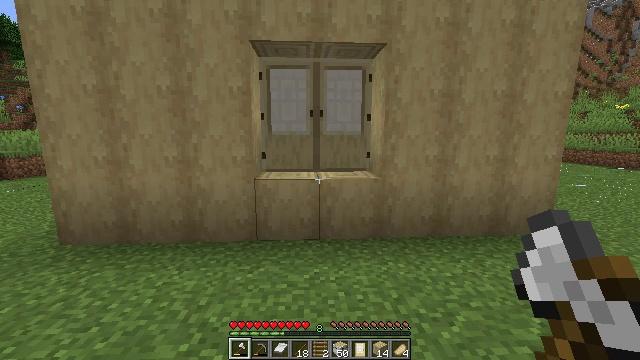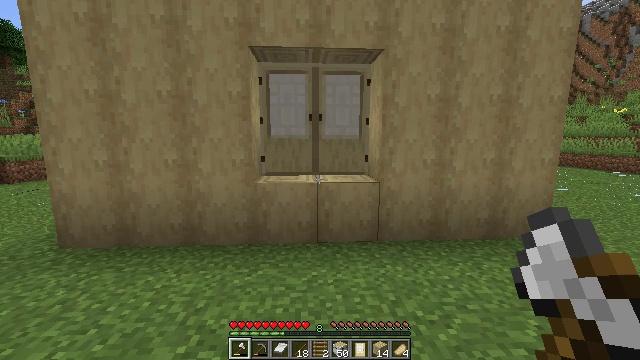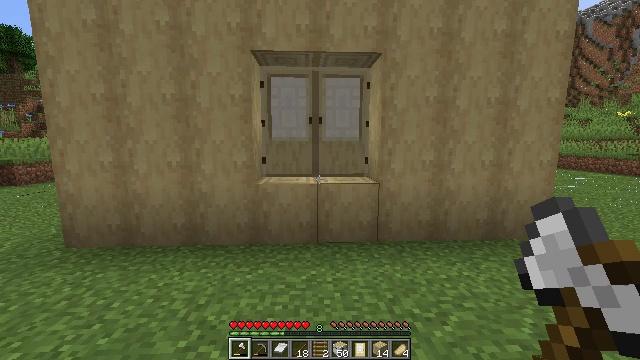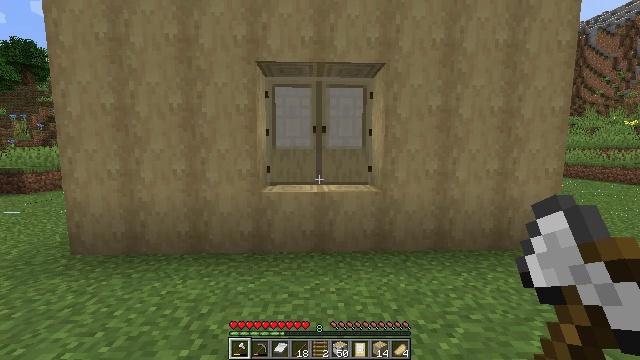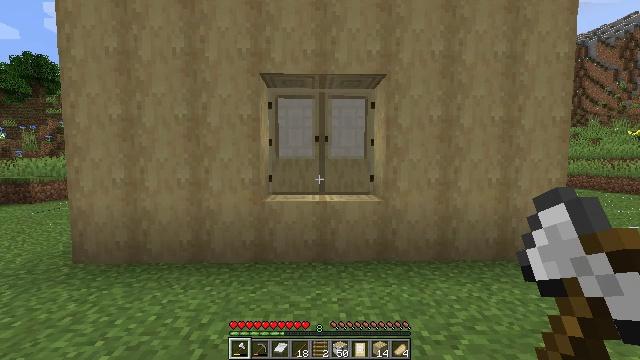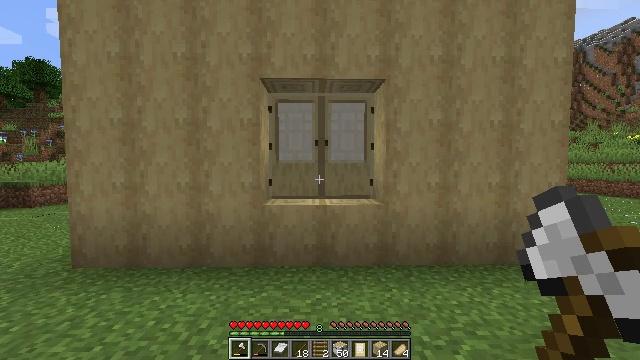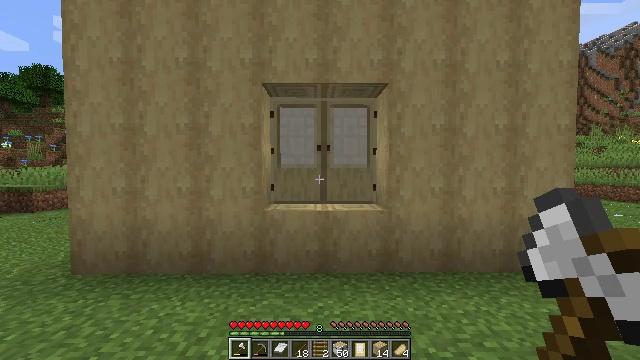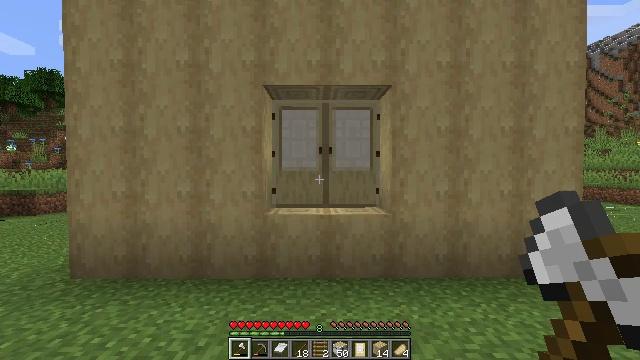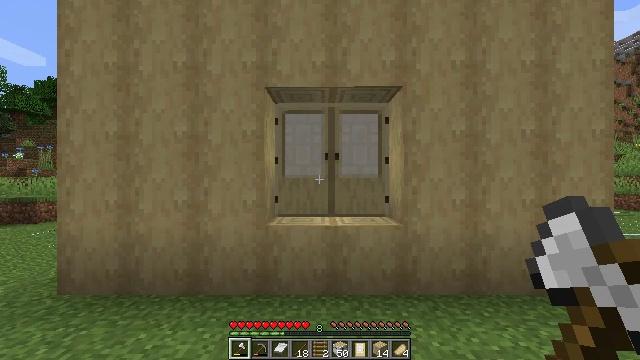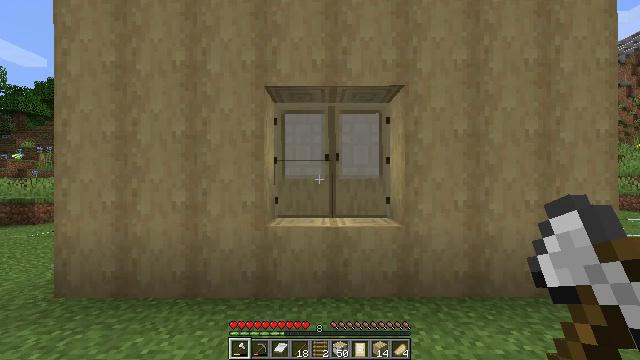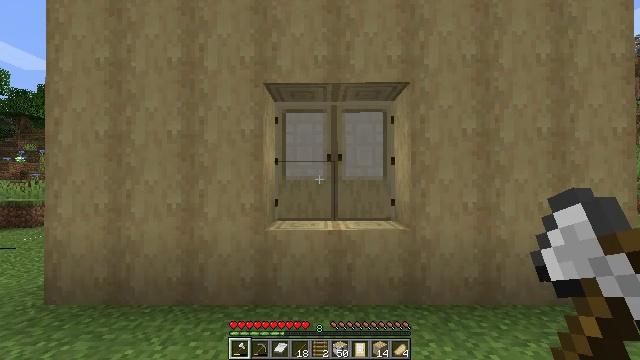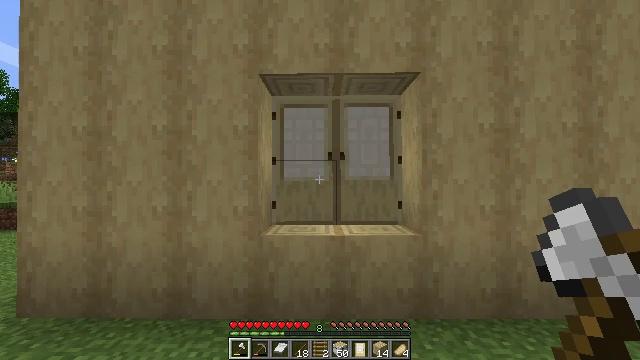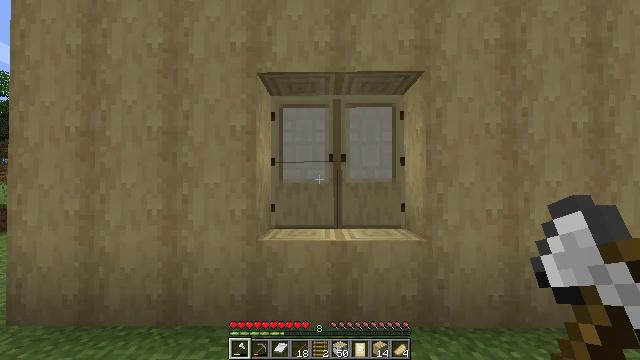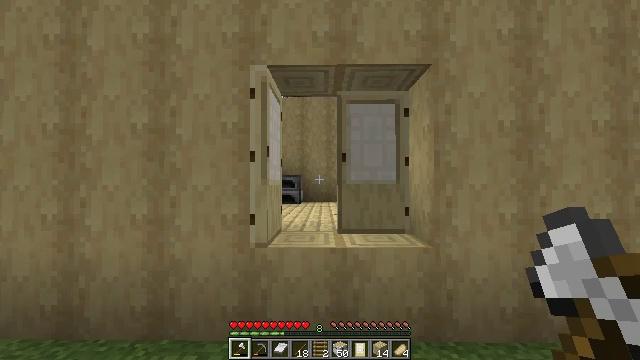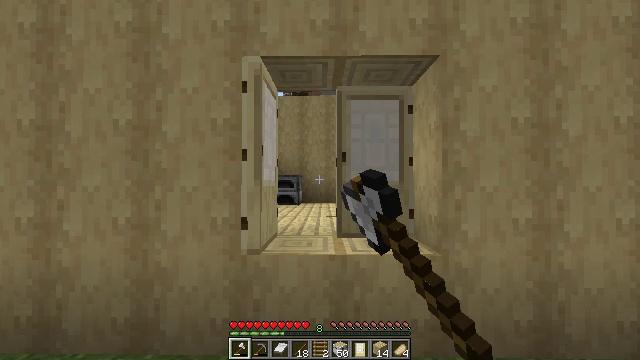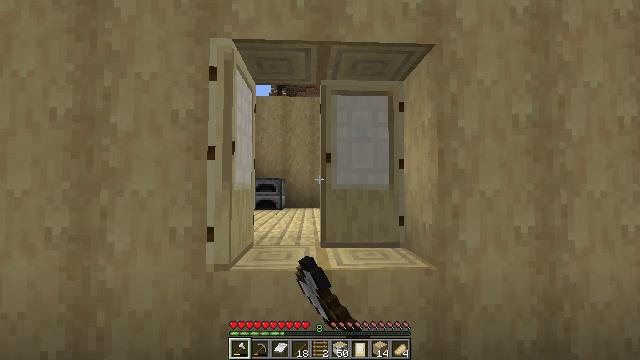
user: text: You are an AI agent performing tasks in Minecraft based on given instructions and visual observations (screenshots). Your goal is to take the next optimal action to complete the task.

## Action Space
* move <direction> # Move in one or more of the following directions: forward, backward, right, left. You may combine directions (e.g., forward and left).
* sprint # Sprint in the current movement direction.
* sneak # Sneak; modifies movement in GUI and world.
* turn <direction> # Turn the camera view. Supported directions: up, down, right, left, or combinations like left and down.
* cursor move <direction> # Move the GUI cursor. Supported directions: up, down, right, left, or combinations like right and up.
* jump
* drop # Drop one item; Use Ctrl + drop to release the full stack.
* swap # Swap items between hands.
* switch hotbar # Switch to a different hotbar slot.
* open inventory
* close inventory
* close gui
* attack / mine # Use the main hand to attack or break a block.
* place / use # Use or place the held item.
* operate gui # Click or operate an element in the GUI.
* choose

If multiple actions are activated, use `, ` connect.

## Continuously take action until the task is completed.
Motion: motion action
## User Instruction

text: Use birch planks to create birch stairs.
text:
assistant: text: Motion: no_op
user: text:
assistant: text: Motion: no_op
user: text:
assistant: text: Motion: turn up
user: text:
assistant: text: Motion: turn up
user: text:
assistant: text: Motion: no_op
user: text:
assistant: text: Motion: move forward, turn up
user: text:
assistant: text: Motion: move forward
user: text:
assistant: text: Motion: move forward, turn up
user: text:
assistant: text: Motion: move forward
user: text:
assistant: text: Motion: move forward
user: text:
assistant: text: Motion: move forward
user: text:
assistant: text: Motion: move forward
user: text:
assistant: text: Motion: move forward, use / place
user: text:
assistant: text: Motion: move forward, use / place
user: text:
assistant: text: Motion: move forward, turn right, use / place
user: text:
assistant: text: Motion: move forward, turn right
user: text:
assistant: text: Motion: move forward, turn right, use / place
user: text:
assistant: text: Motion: move forward, turn right, use / place
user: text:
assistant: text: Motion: move forward, use / place
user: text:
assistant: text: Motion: move forward, turn left and down, use / place
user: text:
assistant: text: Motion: move forward, turn left and down
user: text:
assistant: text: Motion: move forward, turn left and down
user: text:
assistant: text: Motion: move forward, turn left and down
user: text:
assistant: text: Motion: move forward, turn left and down, jump
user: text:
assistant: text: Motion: move forward, turn down, jump
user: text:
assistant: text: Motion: move forward, turn down, jump
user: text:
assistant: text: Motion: move forward, turn right and down, jump
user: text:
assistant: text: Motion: move forward, turn right and down
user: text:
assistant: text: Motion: move forward, turn right and down
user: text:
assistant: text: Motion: move forward, turn right and down